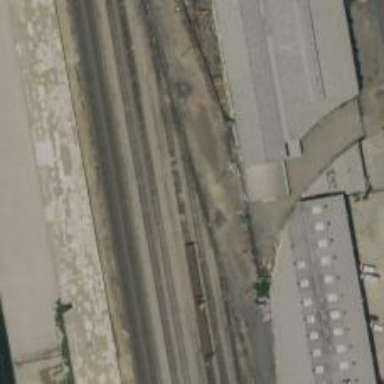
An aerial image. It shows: Railway yard.